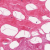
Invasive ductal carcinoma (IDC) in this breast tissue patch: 0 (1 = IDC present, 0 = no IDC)